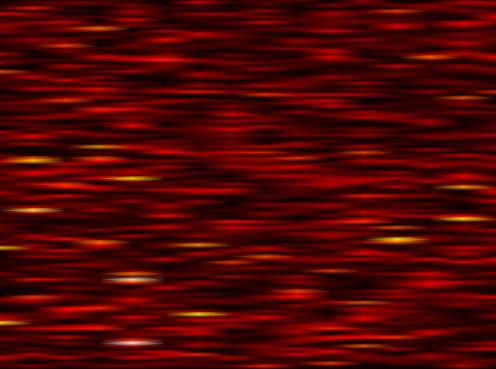
Label: OFDM